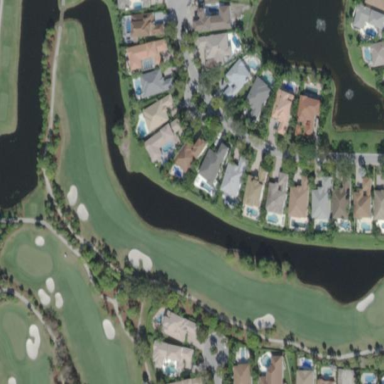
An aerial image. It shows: Water hazard in golf course. The hazard is natural water feature.